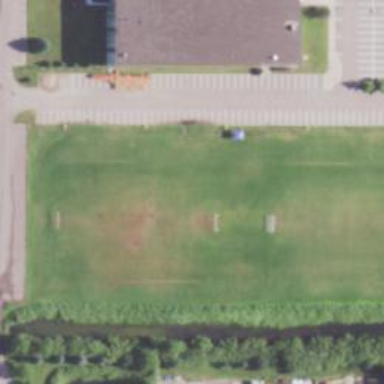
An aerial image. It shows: Soccer pitch designated for leisure and sports activities.